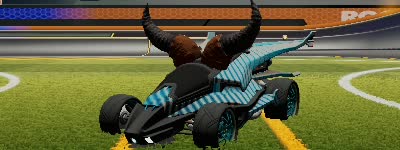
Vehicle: aftershock